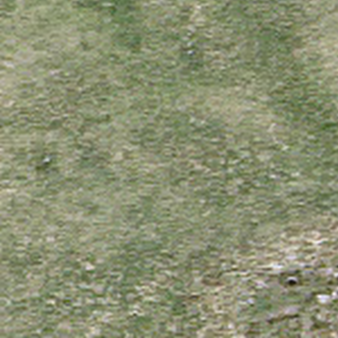
Label: other